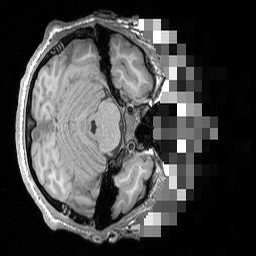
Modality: T1w
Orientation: axial
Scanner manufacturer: siemens
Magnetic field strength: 3 T
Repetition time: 1.5 s
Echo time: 0.00291 s